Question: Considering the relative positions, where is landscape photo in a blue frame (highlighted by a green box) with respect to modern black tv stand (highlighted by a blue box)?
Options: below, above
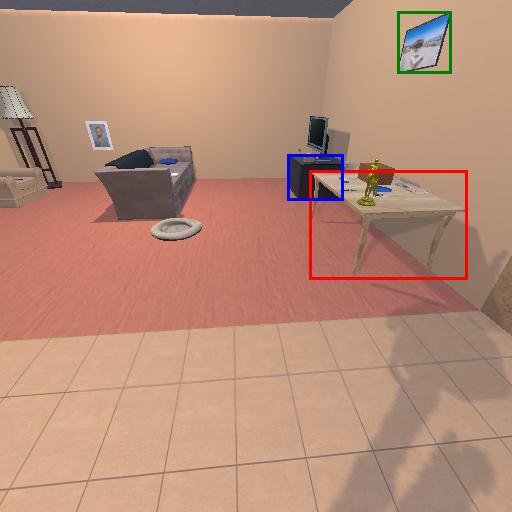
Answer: below